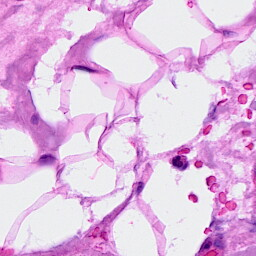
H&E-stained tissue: Breast